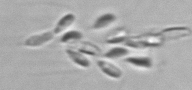
Label: Dinobryon